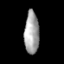
Tissue: lung
Cell type: Epithelial cells
Senescence score: 0.2201
Nuclear area (px): 614
Mean DAPI intensity: 163.313